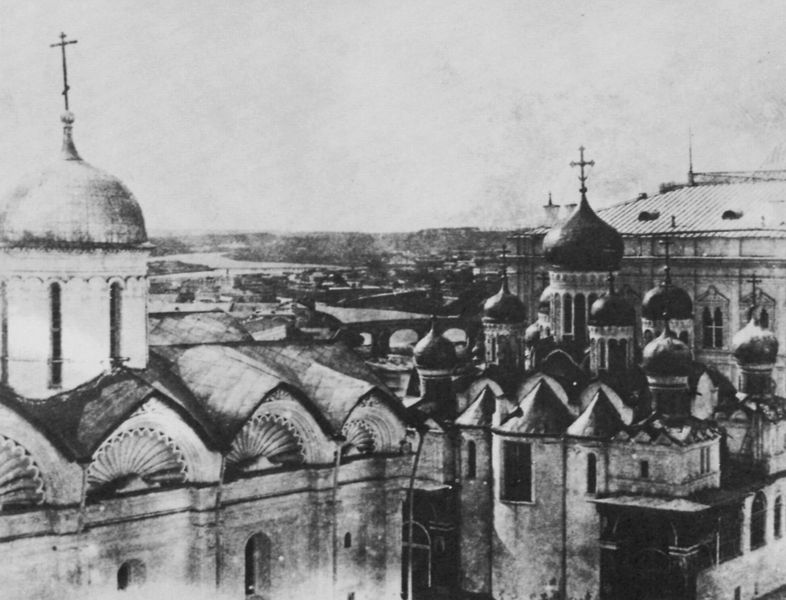
Titel: Die vergoldeten Kuppeln der Kreml-Kathedralen
Künstler: Russischer Photograph
Standort: London
Institution: Royal Photographic Society of Great Britain
Schlagwörter: himmel, weiß, fluss, landschaft, stadt, fenster, grau, schwarz, dach, häuser, natur, brücke, kirche, turm, russland, dächer, mauer, nebel, kuppel, foto, fotografie, kirchen, photographie, kreuz, kuppeln, türme, zwiebelturm, zwiebeltürme, schwarzweiß, kathedrale, photo, kreuze, mauern, istanbul